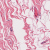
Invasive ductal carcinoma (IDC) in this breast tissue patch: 0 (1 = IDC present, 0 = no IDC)